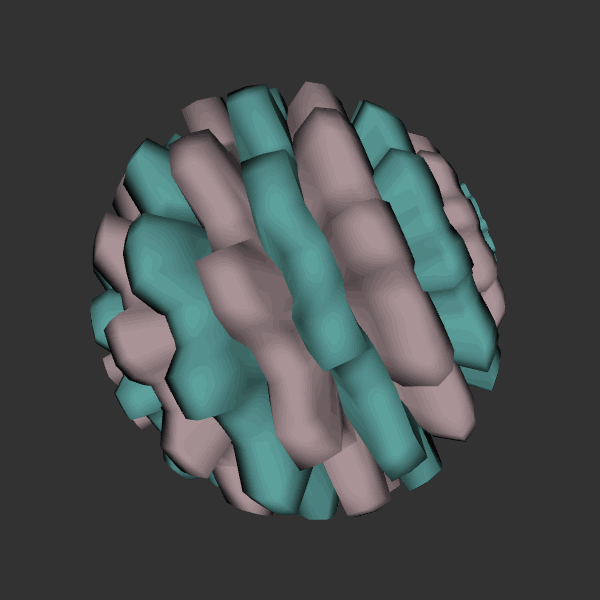
Background: dark